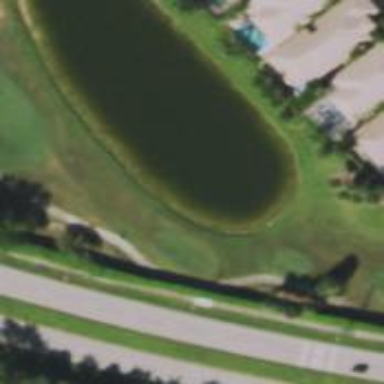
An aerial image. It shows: Golf hole.